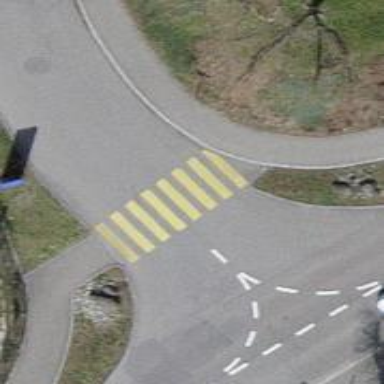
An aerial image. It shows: Uncontrolled zebra crossing.